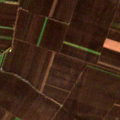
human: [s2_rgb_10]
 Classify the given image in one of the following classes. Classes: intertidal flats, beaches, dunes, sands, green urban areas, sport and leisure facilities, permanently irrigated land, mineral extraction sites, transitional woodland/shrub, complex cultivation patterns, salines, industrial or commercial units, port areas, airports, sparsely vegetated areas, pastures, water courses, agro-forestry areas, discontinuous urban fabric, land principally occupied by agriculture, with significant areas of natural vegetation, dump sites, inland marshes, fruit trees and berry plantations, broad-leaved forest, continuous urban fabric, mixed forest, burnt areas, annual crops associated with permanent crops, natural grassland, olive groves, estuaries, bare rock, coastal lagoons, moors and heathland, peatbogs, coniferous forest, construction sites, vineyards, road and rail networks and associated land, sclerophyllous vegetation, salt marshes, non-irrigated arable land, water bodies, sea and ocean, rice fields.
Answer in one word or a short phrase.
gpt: non-irrigated arable land